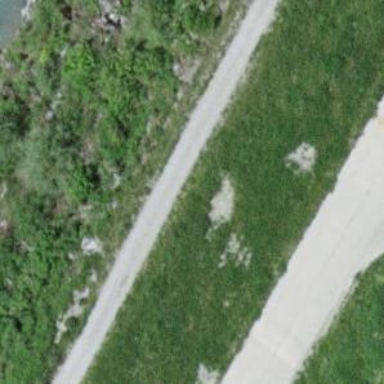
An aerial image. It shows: Gravel path with grade2 tracktype.